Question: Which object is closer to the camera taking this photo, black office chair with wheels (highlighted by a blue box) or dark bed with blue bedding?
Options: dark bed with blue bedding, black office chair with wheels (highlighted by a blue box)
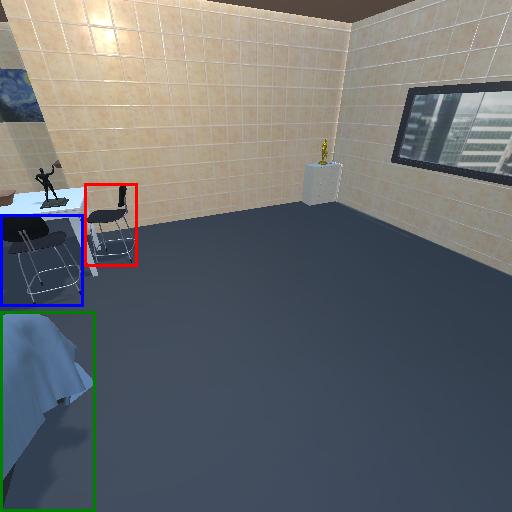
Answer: dark bed with blue bedding